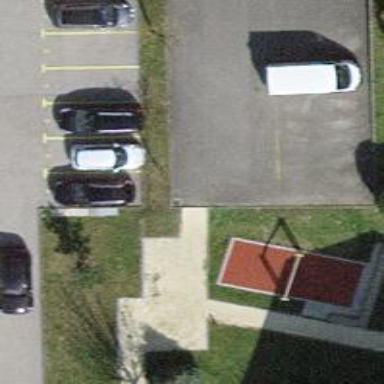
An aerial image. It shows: Road serving as parking aisle.